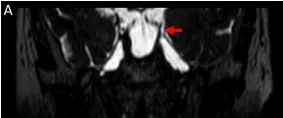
MRI of the brain; (A-D) Coronal and axial steady state sequences / FIESTA. (A-F) The images demonstrate bilateral, lytic, expansile, lobular lesions extending from Meckel's caves into the petrous apices. These lesions follow CSF signal on all sequences with no enhancement.
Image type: radiology (mri)